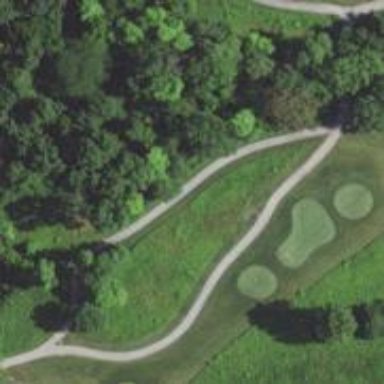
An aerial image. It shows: Pathway for golfing.